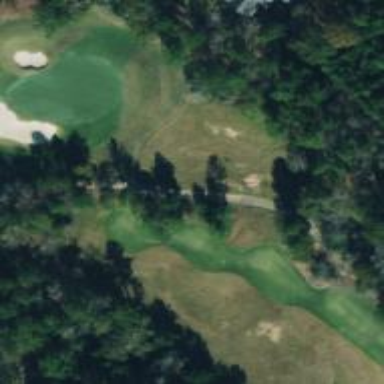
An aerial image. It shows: Pathway for golfing.